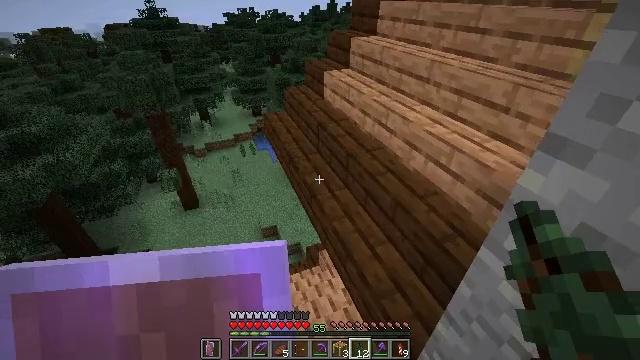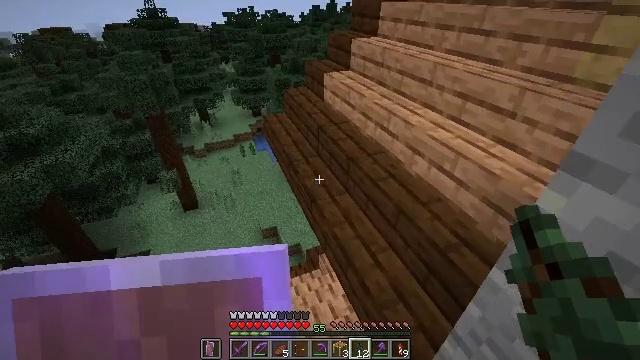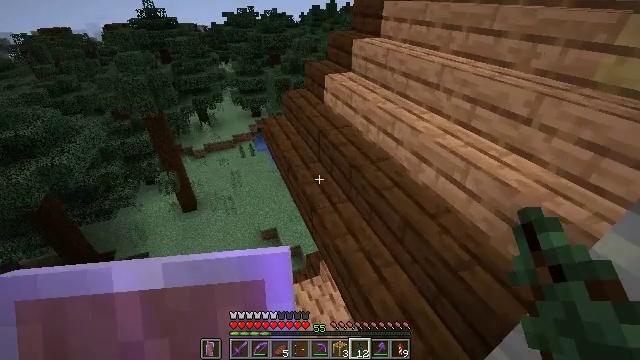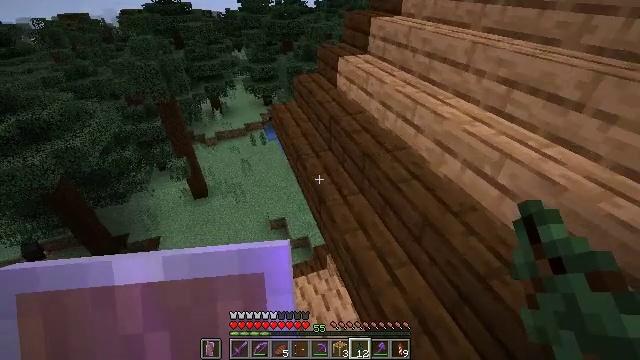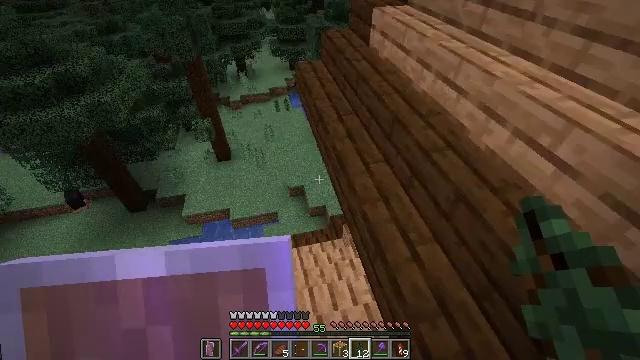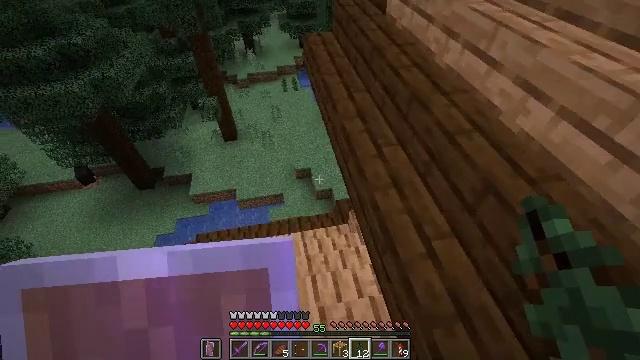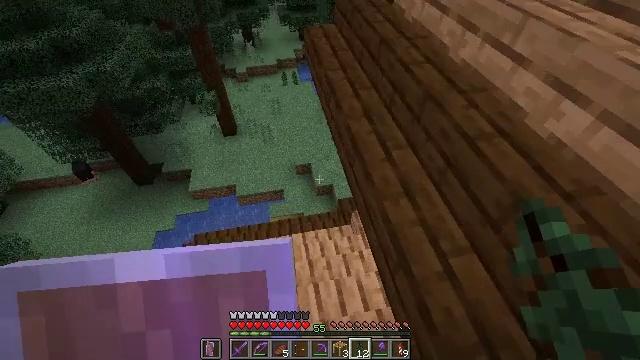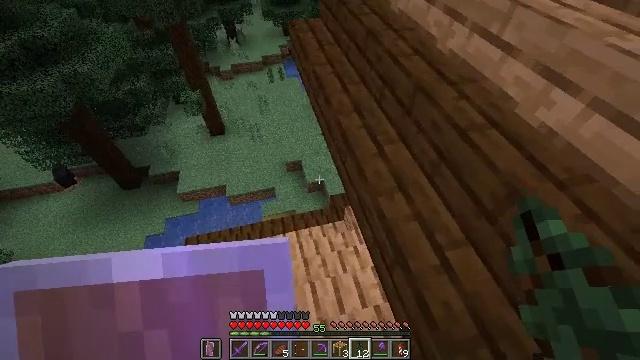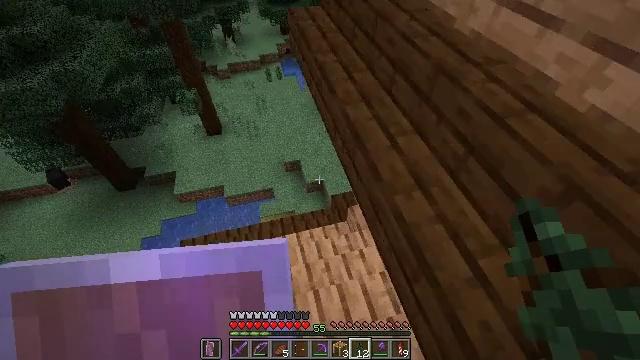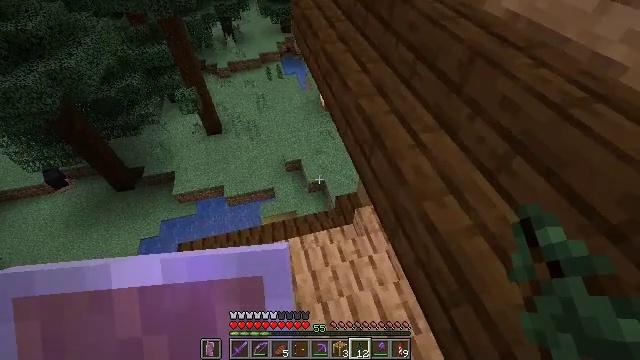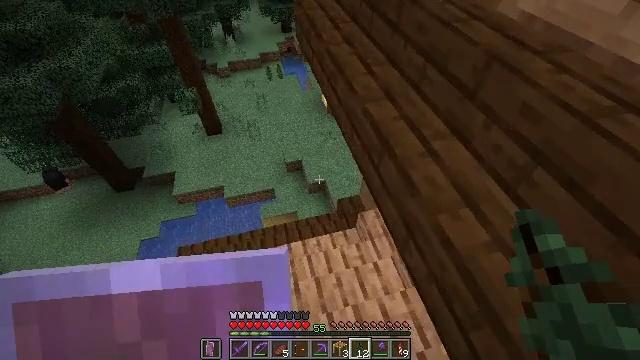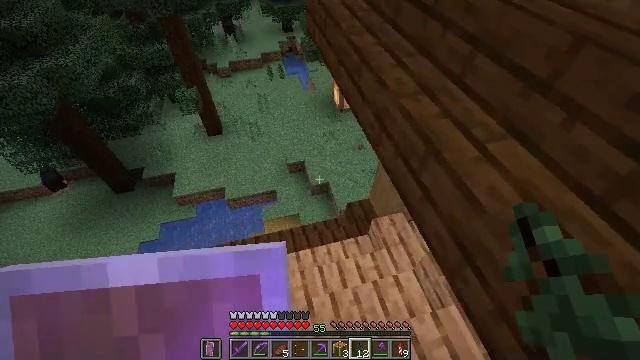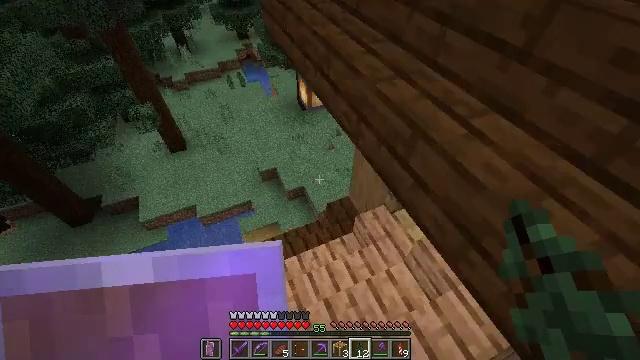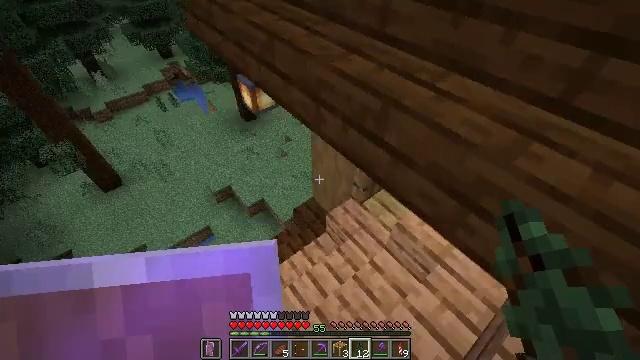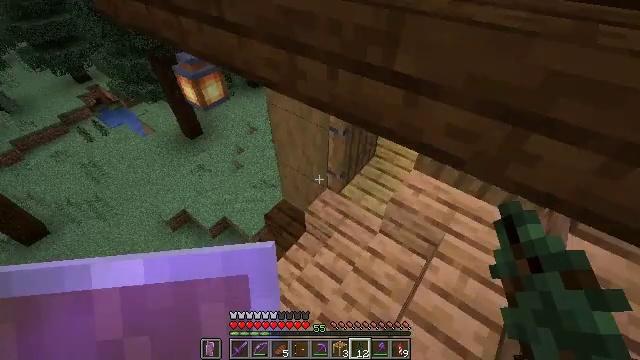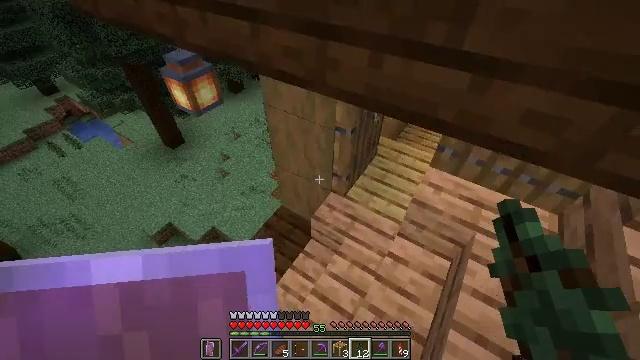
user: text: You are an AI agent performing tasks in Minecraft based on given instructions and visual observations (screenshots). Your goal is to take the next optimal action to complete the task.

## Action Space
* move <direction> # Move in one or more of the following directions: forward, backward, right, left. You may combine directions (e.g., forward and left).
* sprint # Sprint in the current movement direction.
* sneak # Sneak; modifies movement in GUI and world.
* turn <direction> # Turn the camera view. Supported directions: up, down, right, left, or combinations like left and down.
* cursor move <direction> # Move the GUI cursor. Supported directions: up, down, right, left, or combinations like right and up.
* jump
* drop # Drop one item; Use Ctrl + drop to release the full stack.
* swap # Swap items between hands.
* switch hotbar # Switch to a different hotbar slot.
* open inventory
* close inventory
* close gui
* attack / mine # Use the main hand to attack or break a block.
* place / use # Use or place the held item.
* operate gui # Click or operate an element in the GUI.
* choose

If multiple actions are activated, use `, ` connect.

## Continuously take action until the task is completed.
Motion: motion action
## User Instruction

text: Collect the brown shulker box for storage.
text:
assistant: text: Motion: move forward
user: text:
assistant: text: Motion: move forward
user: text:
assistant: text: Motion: move forward, turn left and down
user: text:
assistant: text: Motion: move forward, turn left and down
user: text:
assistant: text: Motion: move forward, turn left and down
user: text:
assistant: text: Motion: move forward and move left, turn down
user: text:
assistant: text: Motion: move forward and move left, turn right
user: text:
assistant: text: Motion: move forward and move left
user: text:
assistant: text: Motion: move forward and move left
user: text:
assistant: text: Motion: move forward and move left
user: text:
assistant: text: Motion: move forward and move left
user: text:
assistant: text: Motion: move forward and move left, turn right
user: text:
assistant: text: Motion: move forward and move left, turn right and up
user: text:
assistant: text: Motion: move forward and move left, turn right and up
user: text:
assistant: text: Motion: move forward and move left, turn right
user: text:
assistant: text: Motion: move left
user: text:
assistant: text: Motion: turn right
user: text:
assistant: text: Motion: no_op
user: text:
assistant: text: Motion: no_op
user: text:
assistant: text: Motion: no_op
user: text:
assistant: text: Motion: turn right
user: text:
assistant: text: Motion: turn right and up
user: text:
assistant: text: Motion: turn right and up
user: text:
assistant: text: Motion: turn right
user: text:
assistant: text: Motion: turn right
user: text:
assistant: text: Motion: turn right and up
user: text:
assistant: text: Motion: turn right
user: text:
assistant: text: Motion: turn right
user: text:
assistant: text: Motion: turn right
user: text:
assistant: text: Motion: no_op